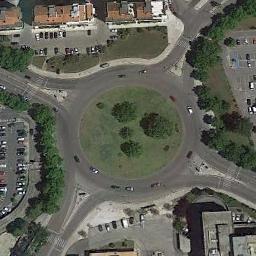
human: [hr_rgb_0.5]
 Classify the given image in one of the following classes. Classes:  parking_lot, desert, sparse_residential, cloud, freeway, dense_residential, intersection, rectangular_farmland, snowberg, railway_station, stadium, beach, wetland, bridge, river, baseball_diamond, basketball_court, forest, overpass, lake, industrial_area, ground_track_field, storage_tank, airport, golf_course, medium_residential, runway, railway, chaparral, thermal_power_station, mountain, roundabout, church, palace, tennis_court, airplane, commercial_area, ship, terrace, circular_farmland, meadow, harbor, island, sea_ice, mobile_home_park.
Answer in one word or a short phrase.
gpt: roundabout